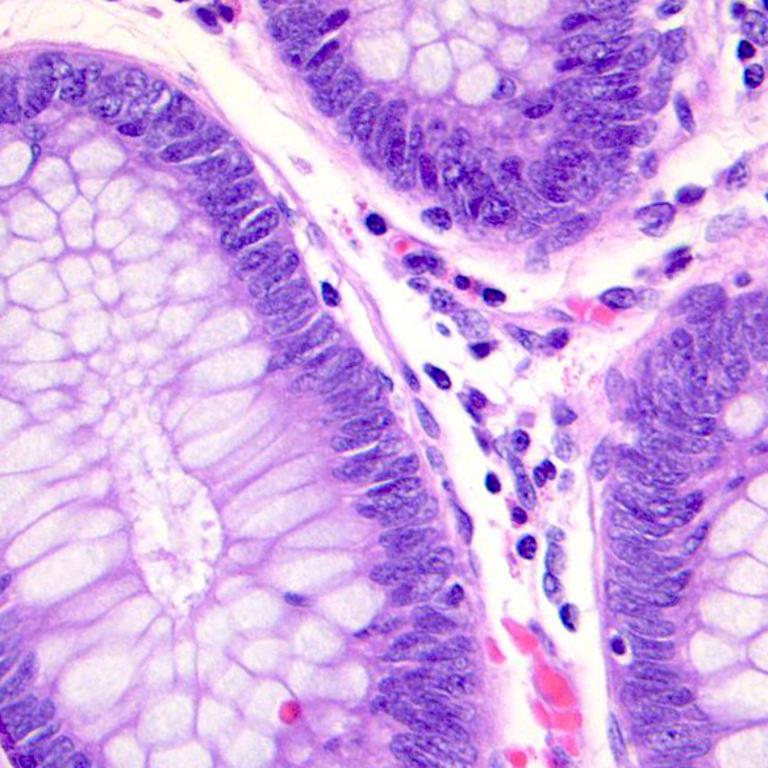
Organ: colon
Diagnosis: benign